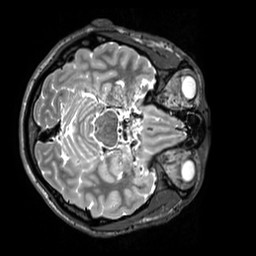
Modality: T2w
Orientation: axial
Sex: male
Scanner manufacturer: siemens
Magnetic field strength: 3 T
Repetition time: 3.2 s
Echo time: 0.409 s